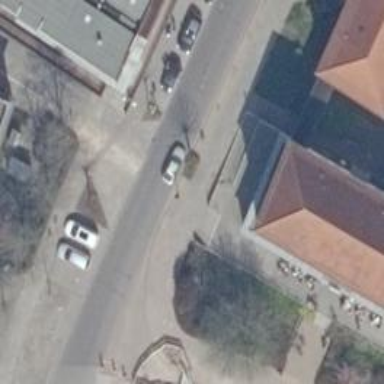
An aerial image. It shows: Residential road with asphalt surface. Both sides have sidewalks. Parking is available on the right side in parallel to the street.